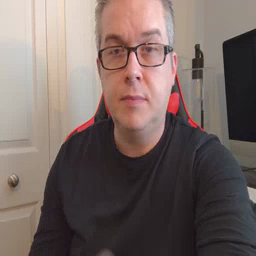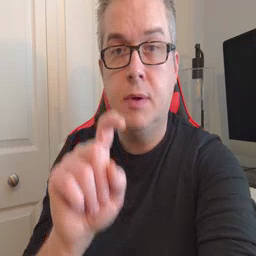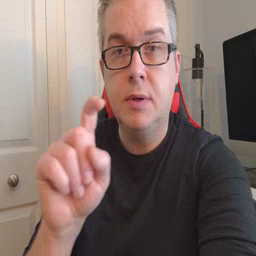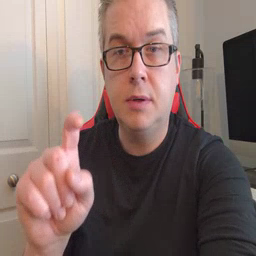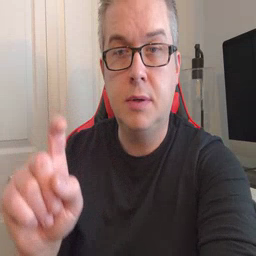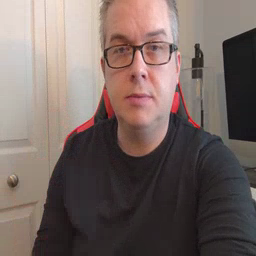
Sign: closet